Field crop: maize
Growth stage: 2
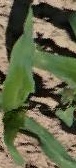
Species: maize